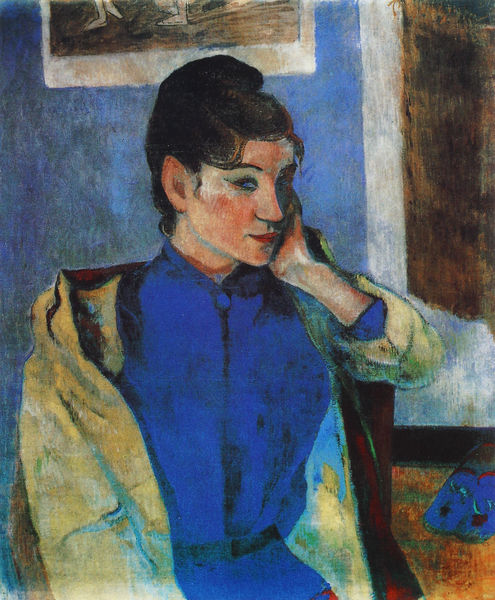
Titel: Bildnis Madeleine Bernard
Künstler: Paul Gauguin
Institution: Grenoble, Musée de Peinture et de Sculpture
Schlagwörter: blau, gemälde, kopf, umhang, weiß, gelb, braun, frau, geste, haar, kleid, mund, ohr, stuhl, tür, blick, tuch, wand, arm, augen, knoten, bild, portrait, porträt, boden, mantel, sitzend, decke, knopf, lippen, potrait, schuhe, abstrakt, farbe, dreiviertelansicht, nachdenklich, geschminkt, kunst, halbprofil, aufgestützt, pantoffeln, handgelenk, schuge, blaue wand